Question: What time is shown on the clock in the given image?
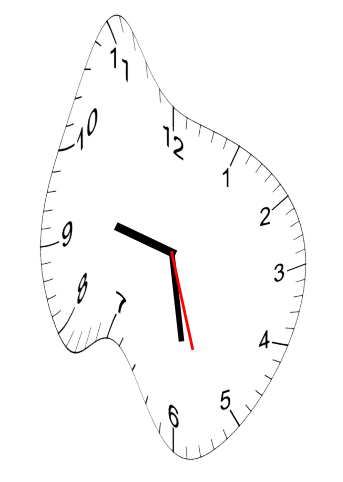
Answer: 09:28:27